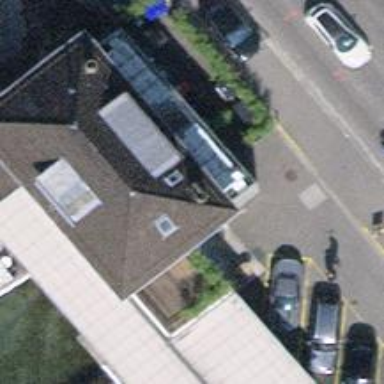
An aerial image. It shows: Restaurant.